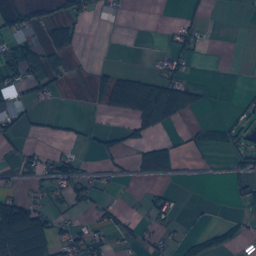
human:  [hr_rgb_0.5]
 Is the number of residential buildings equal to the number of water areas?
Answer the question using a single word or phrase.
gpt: no

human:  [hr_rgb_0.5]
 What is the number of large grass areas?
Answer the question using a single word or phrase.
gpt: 121

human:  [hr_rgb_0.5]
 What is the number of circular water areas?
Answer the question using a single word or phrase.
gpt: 2

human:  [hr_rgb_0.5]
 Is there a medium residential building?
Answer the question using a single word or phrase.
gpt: yes

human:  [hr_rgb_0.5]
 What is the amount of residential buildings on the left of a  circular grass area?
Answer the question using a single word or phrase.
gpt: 0

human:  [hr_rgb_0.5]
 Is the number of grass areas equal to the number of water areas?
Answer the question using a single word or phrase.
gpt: no

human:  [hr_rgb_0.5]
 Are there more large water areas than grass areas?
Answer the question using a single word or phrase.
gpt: no

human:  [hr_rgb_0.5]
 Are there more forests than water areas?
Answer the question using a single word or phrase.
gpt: yes

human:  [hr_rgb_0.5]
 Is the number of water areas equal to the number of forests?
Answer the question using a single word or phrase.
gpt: no

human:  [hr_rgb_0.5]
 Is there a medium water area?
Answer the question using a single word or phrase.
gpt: yes

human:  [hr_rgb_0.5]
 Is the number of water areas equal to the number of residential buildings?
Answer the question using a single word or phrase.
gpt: no

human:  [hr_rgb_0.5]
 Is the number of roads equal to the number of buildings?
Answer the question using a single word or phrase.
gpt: no

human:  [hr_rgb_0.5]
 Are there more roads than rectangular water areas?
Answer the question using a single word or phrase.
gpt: yes

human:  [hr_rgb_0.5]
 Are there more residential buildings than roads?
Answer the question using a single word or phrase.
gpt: yes

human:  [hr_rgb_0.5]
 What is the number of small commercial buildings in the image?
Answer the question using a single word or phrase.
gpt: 2

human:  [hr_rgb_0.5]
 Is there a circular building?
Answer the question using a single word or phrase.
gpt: yes

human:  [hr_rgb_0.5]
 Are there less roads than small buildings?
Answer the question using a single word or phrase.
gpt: yes

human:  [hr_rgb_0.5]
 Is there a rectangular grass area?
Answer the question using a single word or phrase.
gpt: yes

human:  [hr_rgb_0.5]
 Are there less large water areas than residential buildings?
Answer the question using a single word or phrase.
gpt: yes

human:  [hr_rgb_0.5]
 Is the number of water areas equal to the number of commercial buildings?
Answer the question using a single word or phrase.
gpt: no

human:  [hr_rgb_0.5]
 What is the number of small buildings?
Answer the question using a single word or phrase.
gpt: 258

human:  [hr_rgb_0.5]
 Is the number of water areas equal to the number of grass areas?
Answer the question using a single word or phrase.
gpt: no

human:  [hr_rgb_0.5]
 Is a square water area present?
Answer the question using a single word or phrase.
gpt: yes

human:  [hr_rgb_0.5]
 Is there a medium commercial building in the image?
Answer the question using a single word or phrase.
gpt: no

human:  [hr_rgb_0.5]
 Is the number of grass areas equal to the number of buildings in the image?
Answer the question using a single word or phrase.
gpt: no

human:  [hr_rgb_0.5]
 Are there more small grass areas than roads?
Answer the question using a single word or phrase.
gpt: no

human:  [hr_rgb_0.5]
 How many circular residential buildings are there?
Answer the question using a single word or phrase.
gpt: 2

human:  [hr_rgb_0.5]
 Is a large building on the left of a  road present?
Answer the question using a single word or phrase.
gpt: yes

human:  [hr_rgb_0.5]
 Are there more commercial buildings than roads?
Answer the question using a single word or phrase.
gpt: no

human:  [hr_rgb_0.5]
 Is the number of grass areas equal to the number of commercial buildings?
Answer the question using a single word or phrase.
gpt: no

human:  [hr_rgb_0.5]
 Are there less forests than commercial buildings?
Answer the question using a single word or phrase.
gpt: no

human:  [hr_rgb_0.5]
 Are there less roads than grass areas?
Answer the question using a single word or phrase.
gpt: yes

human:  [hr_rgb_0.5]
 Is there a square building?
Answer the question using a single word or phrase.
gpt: yes

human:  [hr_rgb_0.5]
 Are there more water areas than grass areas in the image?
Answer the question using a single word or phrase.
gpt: no

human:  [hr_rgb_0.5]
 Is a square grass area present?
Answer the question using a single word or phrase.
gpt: no

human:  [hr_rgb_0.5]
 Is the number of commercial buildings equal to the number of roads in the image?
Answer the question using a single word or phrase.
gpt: no